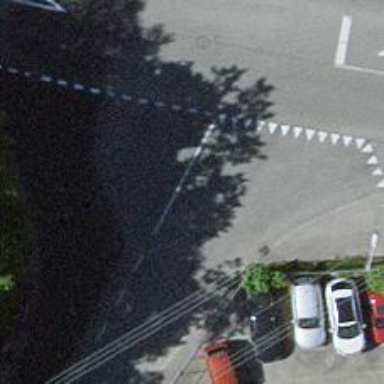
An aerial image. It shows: Asphalt cycleway.